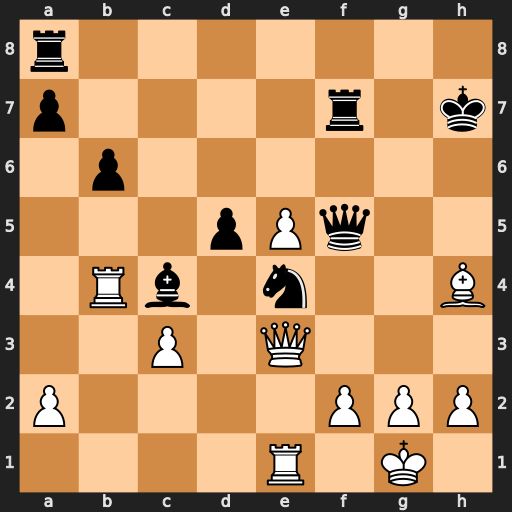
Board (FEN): r7/p4r1k/1p6/3pPq2/1Rb1n2B/2P1Q3/P4PPP/4R1K1
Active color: w
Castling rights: -
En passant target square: -
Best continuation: Rxc4 dxc4 Qxe4 Qxe4 Rxe4